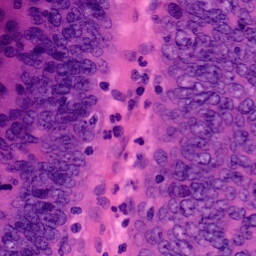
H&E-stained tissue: Colon